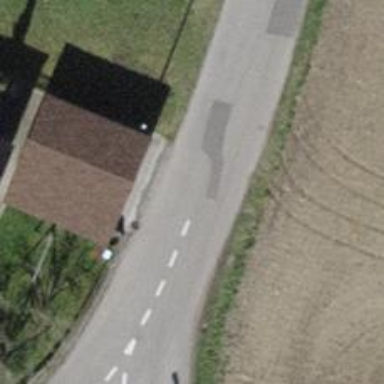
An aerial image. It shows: Asphalt road in residential area.